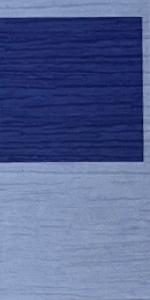
Label: Empty